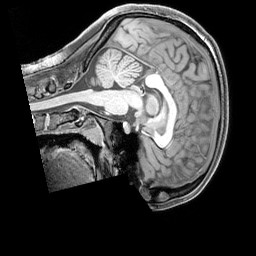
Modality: T1w
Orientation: sagittal
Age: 19
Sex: female
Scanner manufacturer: siemens
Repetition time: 2.3 s
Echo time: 0.00226 s